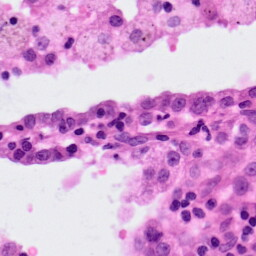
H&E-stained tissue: Lung